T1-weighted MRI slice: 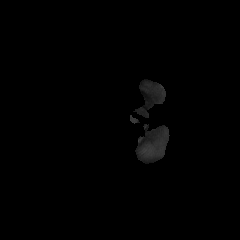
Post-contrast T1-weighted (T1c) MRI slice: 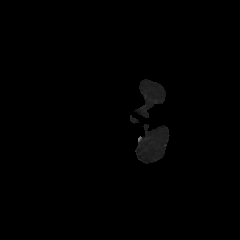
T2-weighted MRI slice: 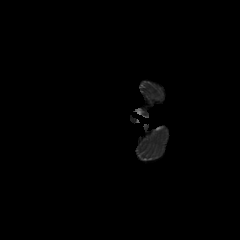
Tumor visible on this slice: no